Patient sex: M
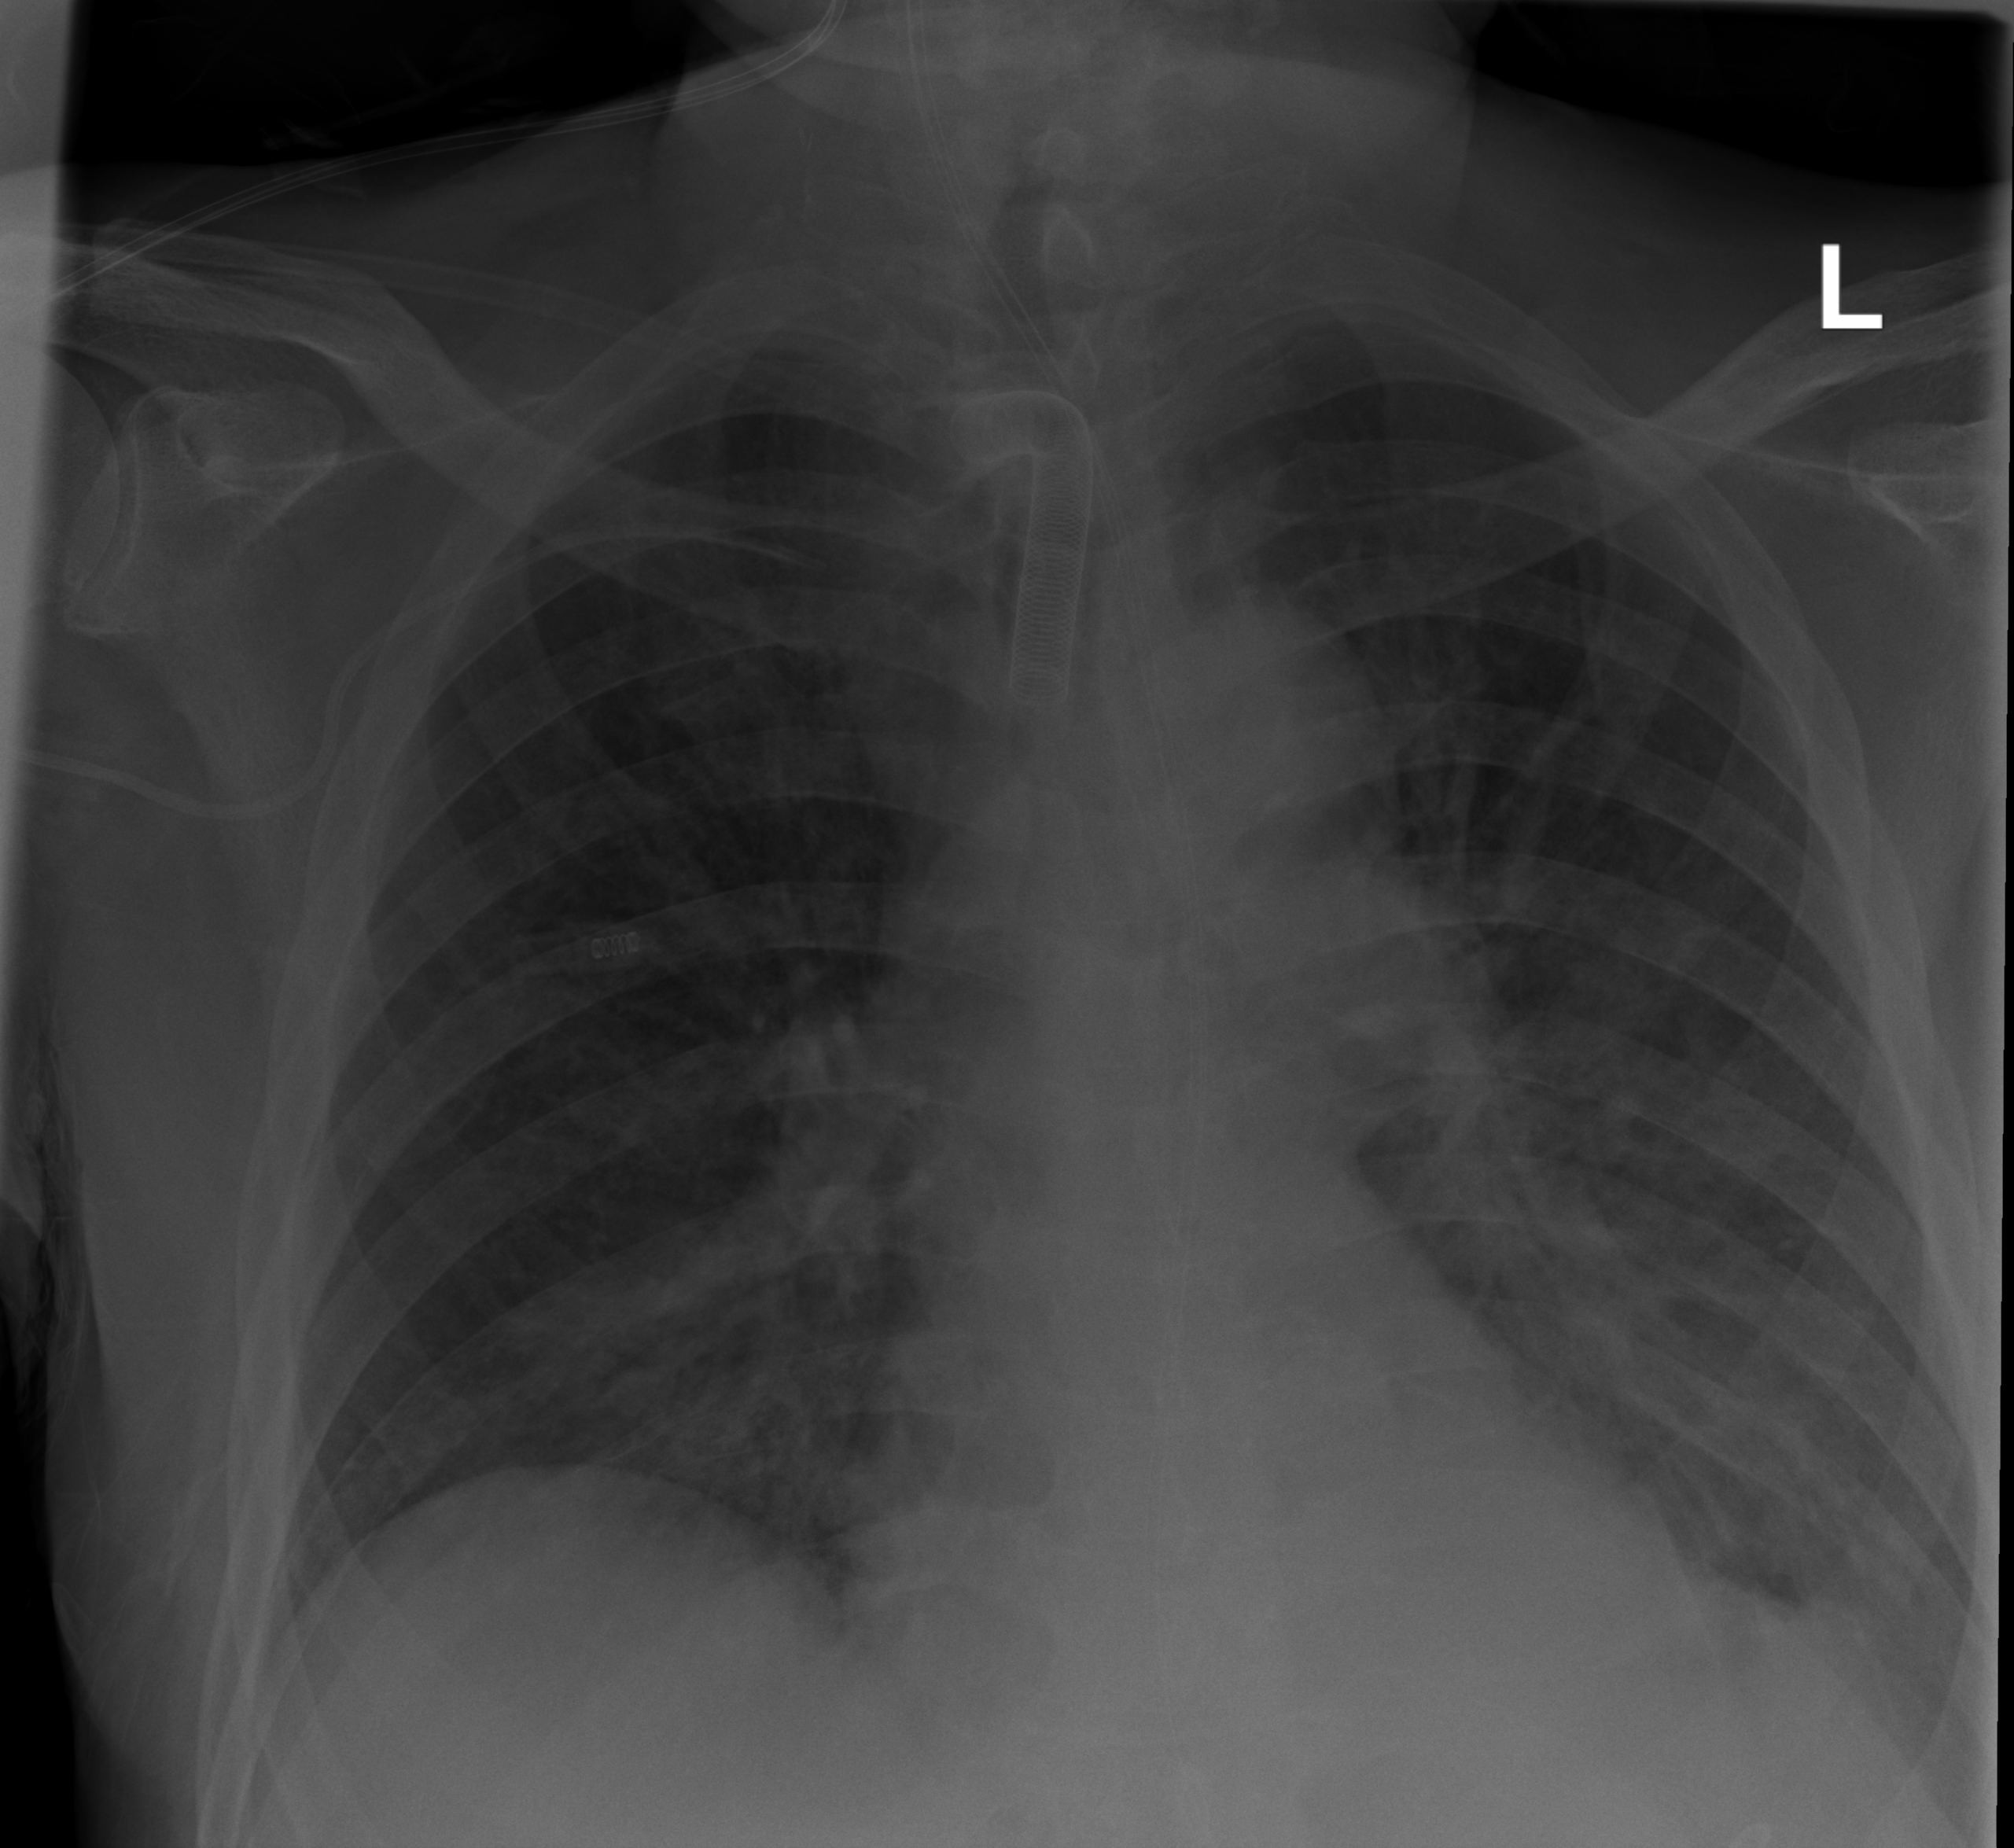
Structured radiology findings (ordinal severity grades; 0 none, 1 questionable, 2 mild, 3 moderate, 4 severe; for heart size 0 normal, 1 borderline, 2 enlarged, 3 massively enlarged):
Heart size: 0
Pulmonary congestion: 0
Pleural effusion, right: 0
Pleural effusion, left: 1
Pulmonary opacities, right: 2
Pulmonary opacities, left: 2
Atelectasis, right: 2
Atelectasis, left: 2